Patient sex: F
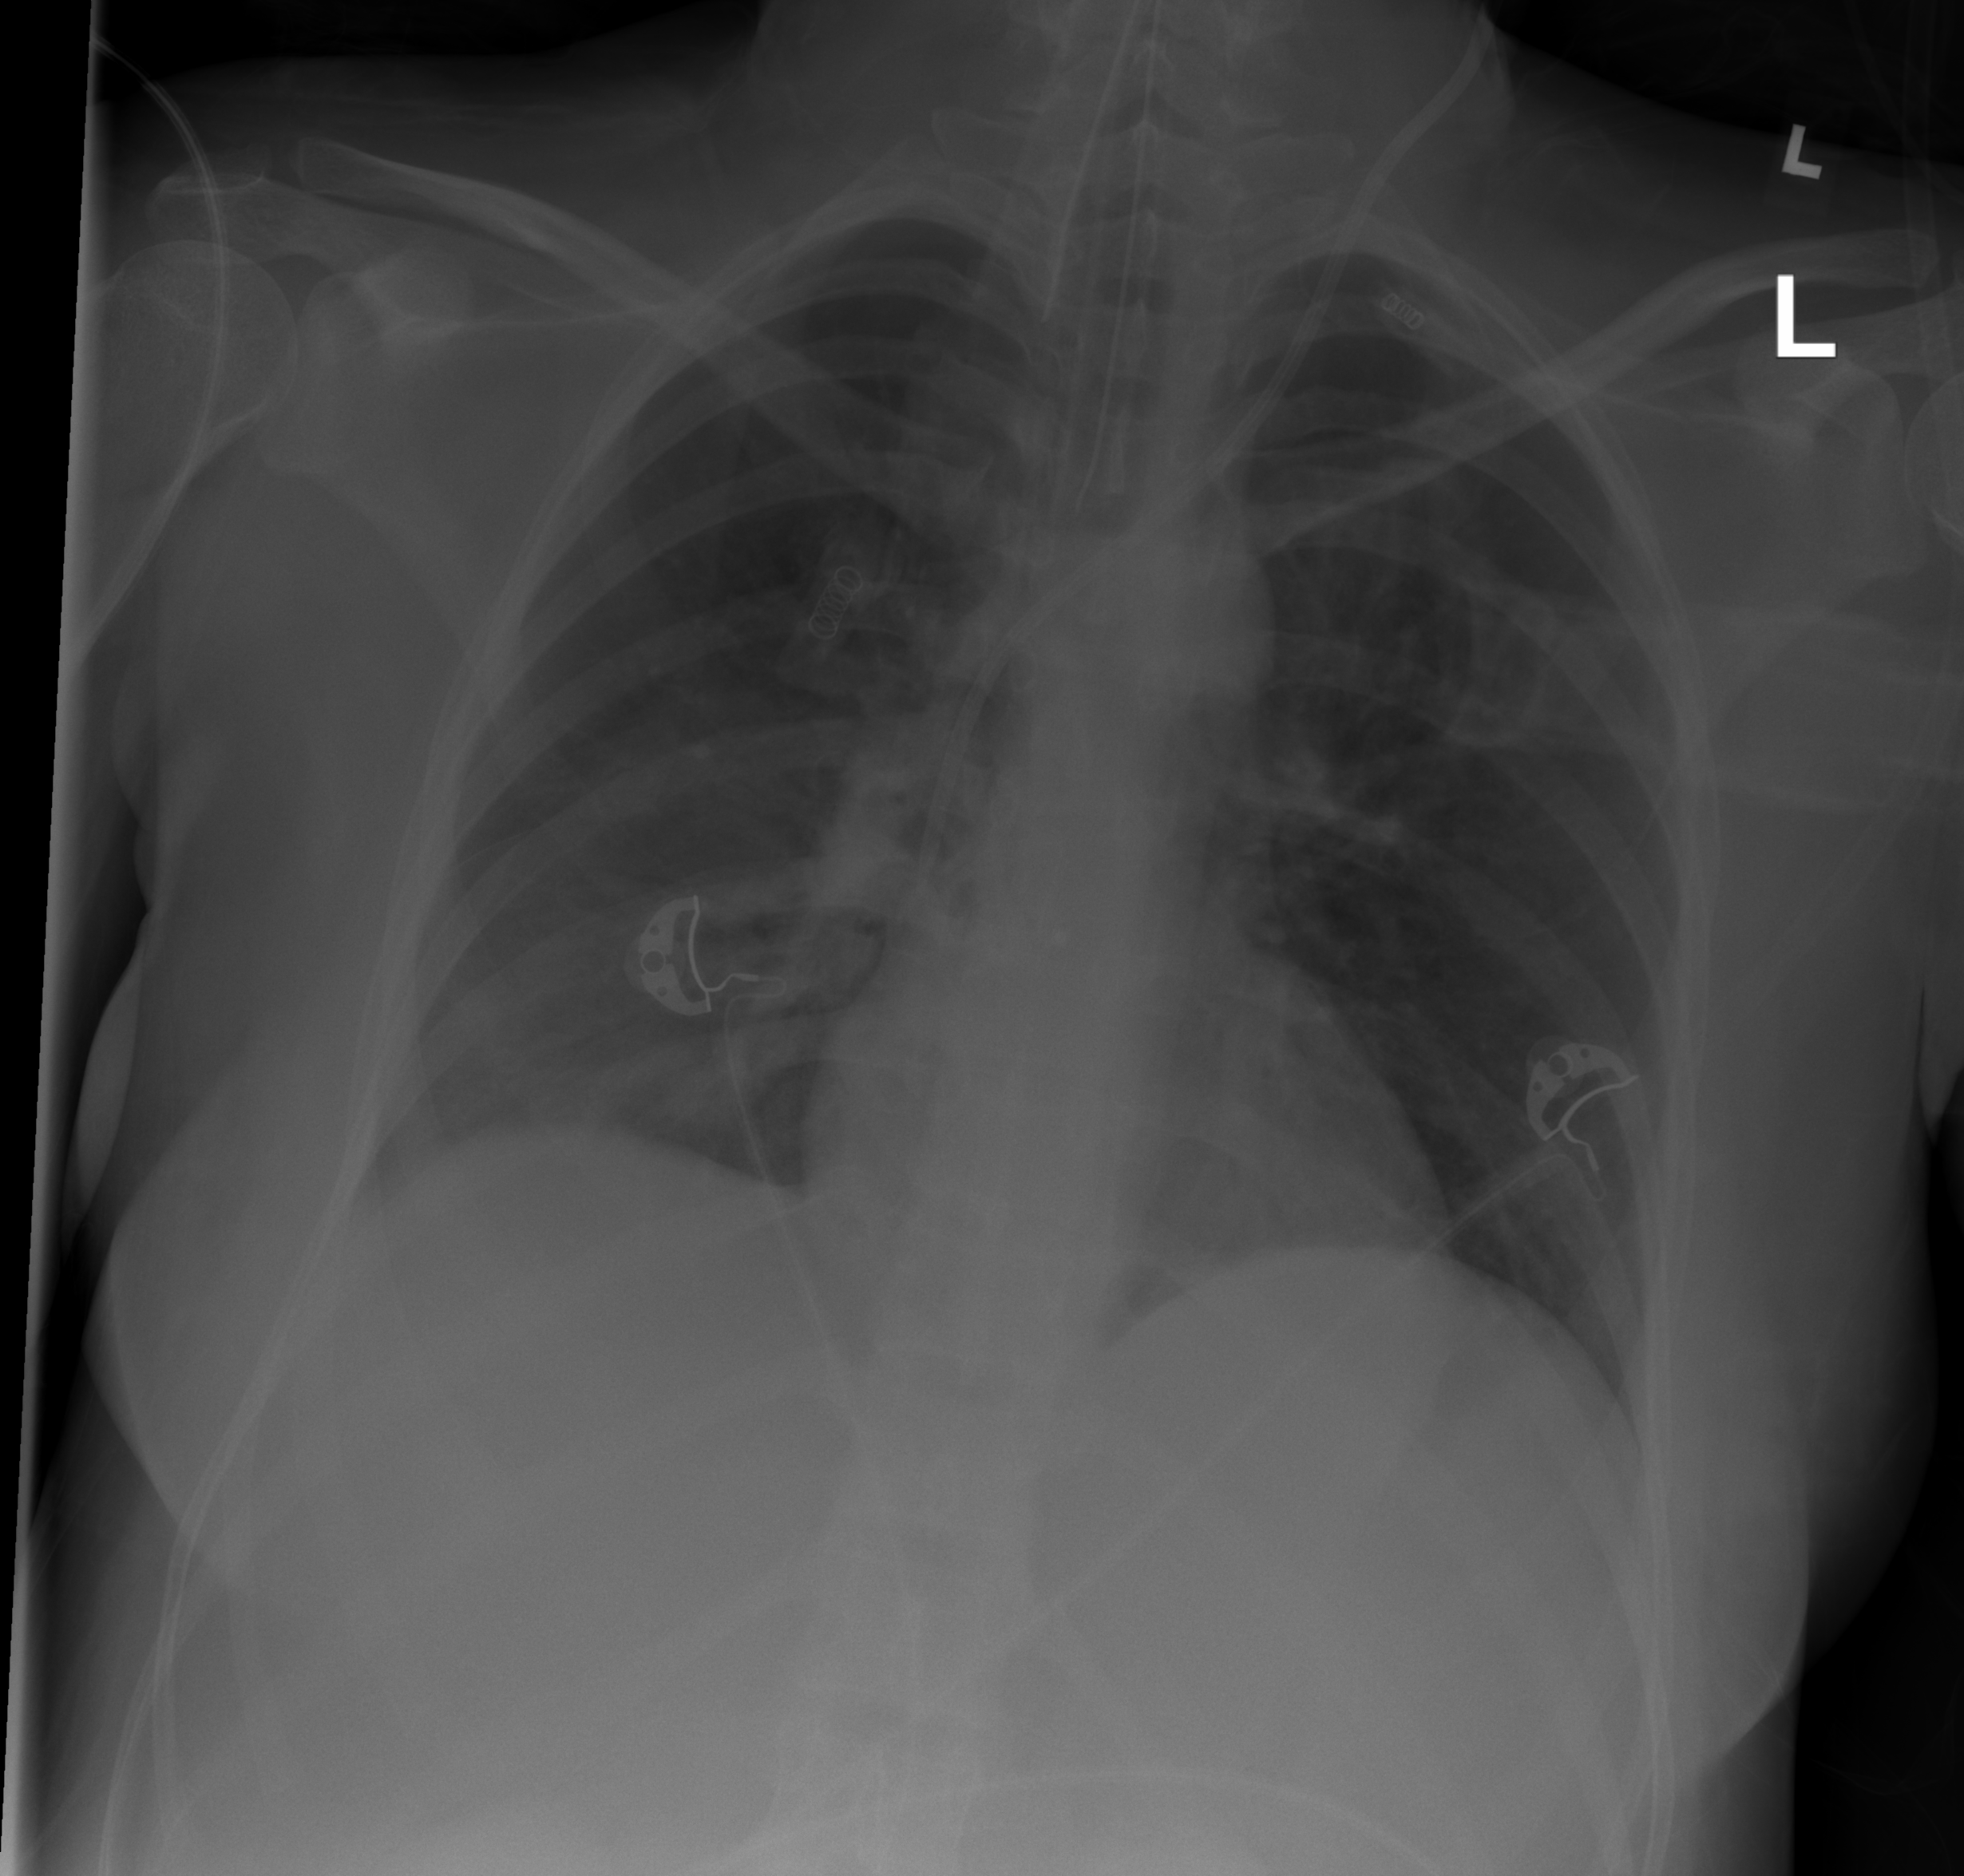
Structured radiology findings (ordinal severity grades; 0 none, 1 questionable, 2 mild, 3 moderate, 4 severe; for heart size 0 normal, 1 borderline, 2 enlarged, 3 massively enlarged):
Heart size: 0
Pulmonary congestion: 2
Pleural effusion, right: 0
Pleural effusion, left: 0
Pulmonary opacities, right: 0
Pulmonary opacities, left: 0
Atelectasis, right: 0
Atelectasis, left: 0